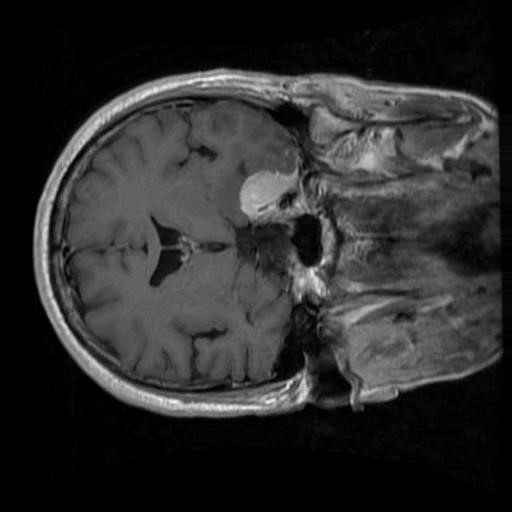
Label: brain_menin